Question: I am working on a small project where I have a function that doesn't seem to work! It's my delete function:
'''
$(document).ready(function(){
var id = 0;
var addOpdracht = $('<a/>', {
'class': 'btn btn-success',
'id': 'addOpdracht'
}).on('click', function(){
$('.panel-body').append(getExerciseBlock(id));
id++;
}).html('<i class="fa fa-plus"></i>');
$('.jumbotron').append(addOpdracht);
})
function getAddBtn(target, i){
var addBtn = $('<a/>', {
'class': 'btn btn-primary'
}).on('click', function(){
$(target).append(getWordPartInput(i));
}).html('<i class="fa fa-plus"></i>');
console.log(target);
return addBtn;
}
function getRemoveBtn(target, i){
var removeBtn = $('<a/>', {
'class': 'btn btn-danger'
}).on('click', function(){
$(target).remove(getWordPartInput(i));
}).html('<i class="fa fa-minus"></i>');
console.log(target);
return removeBtn;
}
function getExerciseBlock(i){
var eBlock = $('<div/>',{
'id': i,
'class': 'col-md-12'
});
$(eBlock).append(getAudioBtn(i), getWordInput(i), getWordPartInput(i),
getRemoveBtn(i), getAddBtn(eBlock, i));
return eBlock;
}
function getAudioBtn(id, cValue){
cValue = cValue || '';
var audioBtn = $('<a/>', {
'class': 'btn btn-primary'
}).html('<i class="fa fa-volume-up"></i>');
return audioBtn;
}
function getWordInput(id, cValue){
cValue = cValue || '';
var wInput = $('<input/>', {
'class': 'form-group form-control',
'type': 'text',
'name': 'question_takeAudio_exerciseWord[]',
'placeholder': 'Exercise',
'id': 'exerciseGetWordInput'
})
return wInput;
}
function getWordPartInput(id, cValue){
cValue = cValue || '';
var wpInput = $('<input/>', {
'class': 'form-group form-control',
'type': 'text',
'value': cValue,
'placeholder': 'Syllables',
'id': 'SyllablesGetWordPartInput'
});
return wpInput;
}
'''
The part that doesn't work is:
'''
function getRemoveBtn(target, i){
var removeBtn = $('<a/>', {
'class': 'btn btn-danger'
}).on('click', function(){
$(target).remove(getWordPartInput(i));
}).html('<i class="fa fa-minus"></i>');
console.log(target);
return removeBtn;
}
'''
The 'getBtn' works, but my remove functionality does not work.
What is it that prevents my code from working properly? The 'getAddBtn' gives me one input field extra each time I click on it, now I am trying to make my 'removeBtn' do they same but this time it should remove one input field each time.
A picture to clarify: please note the blue little "add" sign! that will provide extra input fields! the green big button isn't involved in the problem! when the blue button is being clicked it keeps on adding and adding input fields, but what if you click it too many times and you want to delete one? I hope this little EDIT helped a bit more in understanding what I mean.

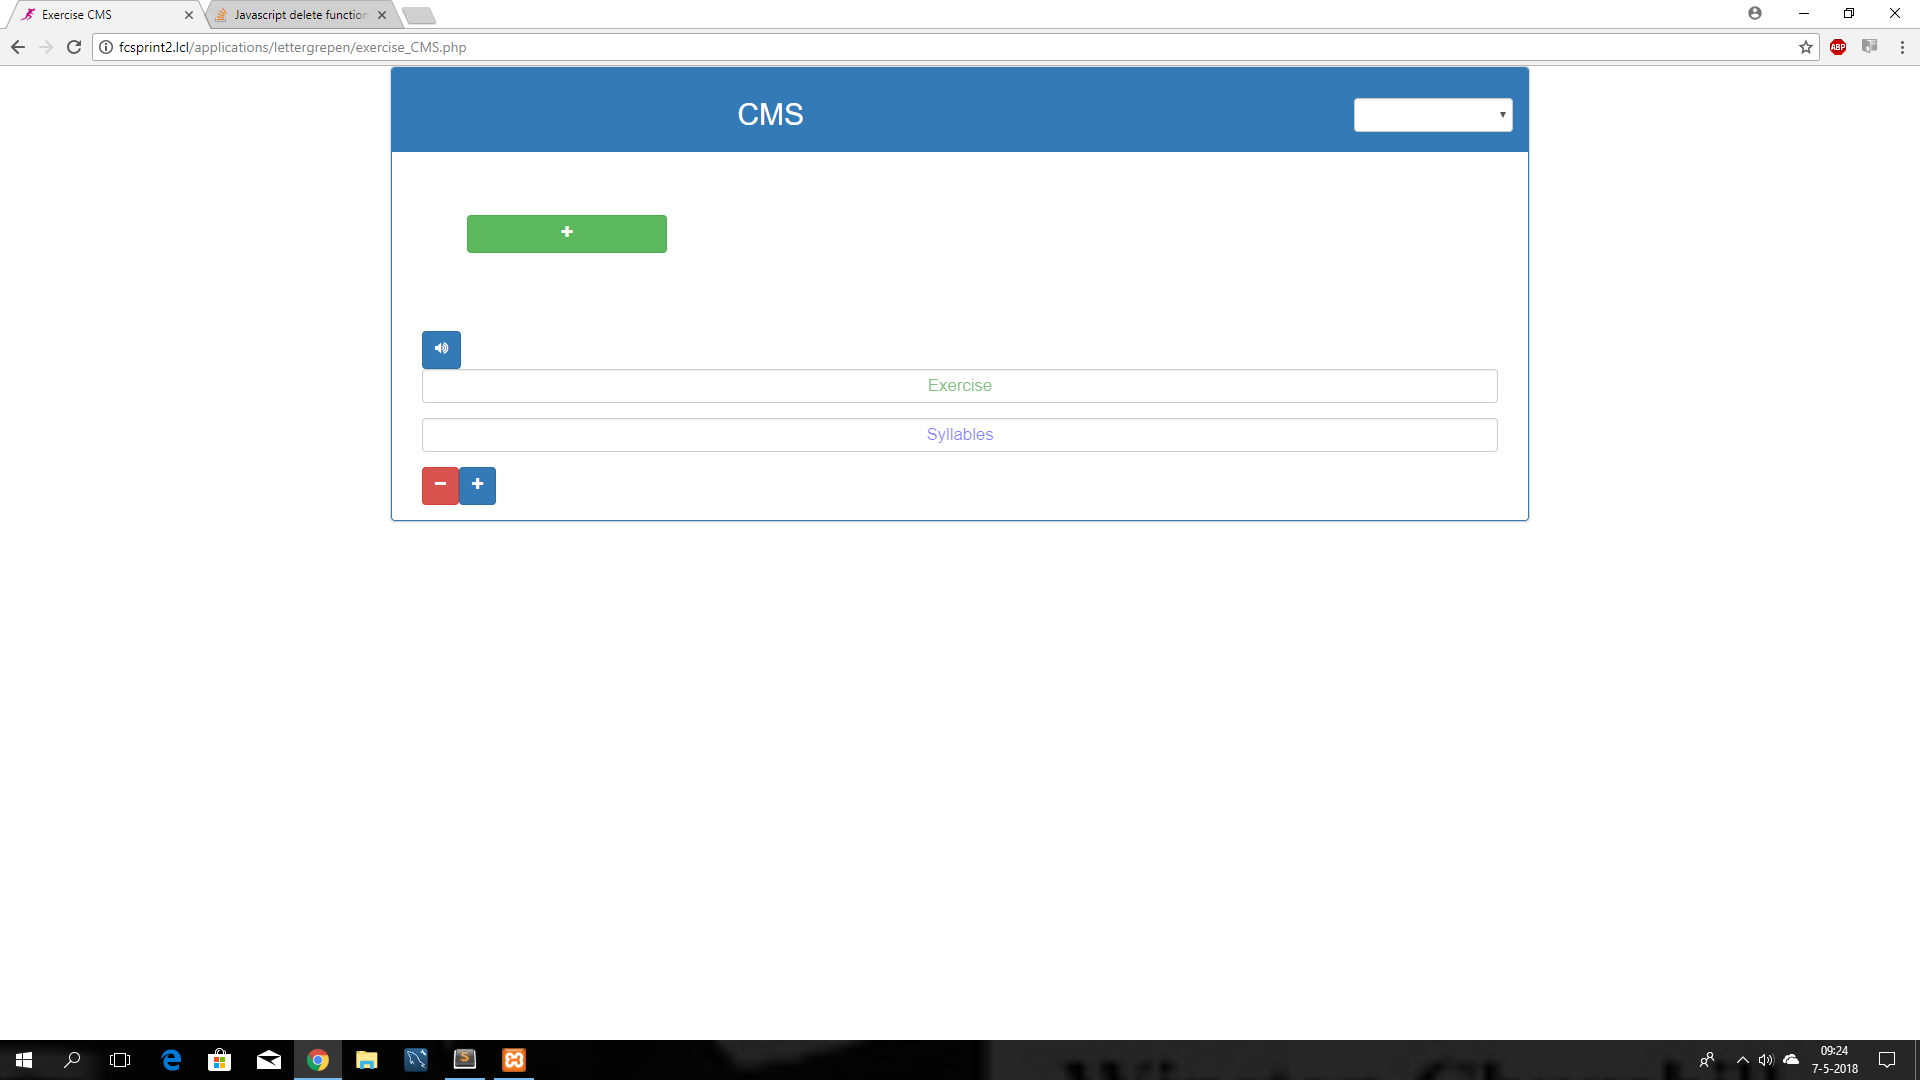
Answer: You need to do few things here. You have to change your 'getRemoveBtn' function to something like this:
'''
function getRemoveBtn(target, i){
var removeBtn = $('<a/>', {
'class': 'btn btn-danger'
}).on('click', function(){
/* Select all inputs by going to parent first
and then selecting all child inputs with class 'syllable'
I have added this class in your getWordInput() function
as noted bellow
*/
let syllableInputs = $(this).parent().children("input.syllable");
/*
Now when you have ALL inputs of specific div
remove the last one.
*/
syllableInputs[syllableInputs.length-1].remove(target);
}).html('<i class="fa fa-minus"></i>');
}
'''
That basically removes only the inputs from 'div' where remove button is: '$(this).parent().children("input.syllable")'.
Second thing you is to assign same ids in your 'getWordPartInput' and 'getWordInput'functions. The purpose of 'id' is to be unique in your html document:
'''
var wInput = $('<input/>', {
'class': 'form-group form-control', // Add class here instead of id
'type': 'text',
'name': 'question_takeAudio_exerciseWord[]',
'placeholder': 'Exercise',
'id': 'exerciseGetWordInput' // Don't do this. Use class
})
'''
But to be able to select those 'input's I've created an additional 'syllable' class in your inputs : ''class': 'form-group form-control syllable'' and used that as a reference to pick every 'syllable' input as you can see in my code: '$(this).parent().children("input.syllable");'